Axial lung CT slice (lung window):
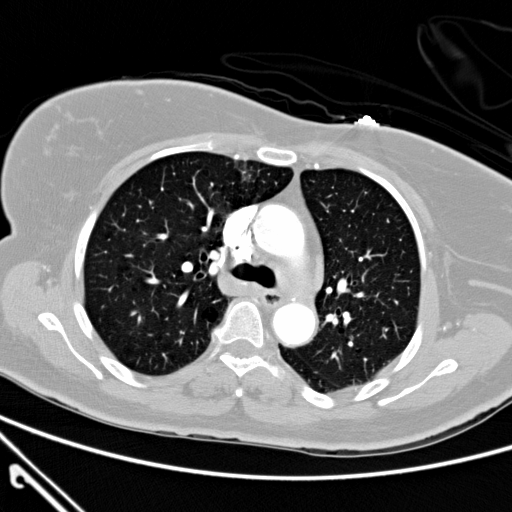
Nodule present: no